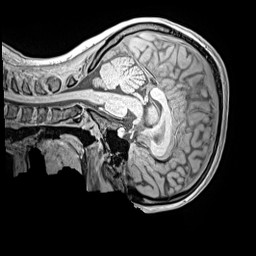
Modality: MP2RAGE
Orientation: sagittal
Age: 13
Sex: female
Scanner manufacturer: siemens
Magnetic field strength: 3 T
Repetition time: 4 s
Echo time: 0.00299 s